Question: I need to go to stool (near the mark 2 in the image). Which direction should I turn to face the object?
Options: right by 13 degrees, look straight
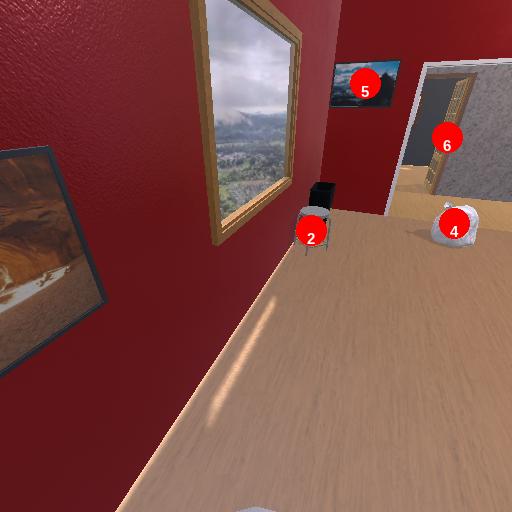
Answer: right by 13 degrees